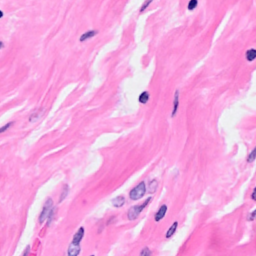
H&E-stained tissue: Breast